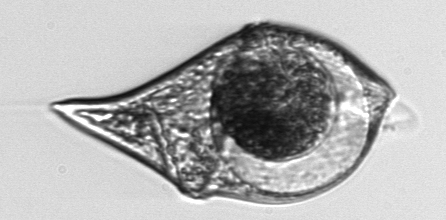
Label: Gyrodinium